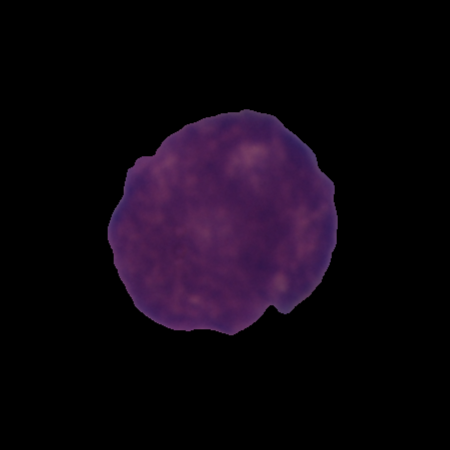
Label: cancer